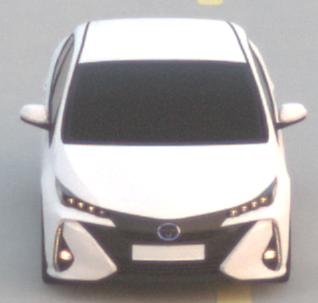
Make: Toyota
Model: Prius 1.8 Plug-In Hybrid
Detailed model: Prius (XW5) Plug-In
Model produced from: 2019/07
Model produced until: 2020/07
Doors: 5
Color: white
Road condition: dry road
Daytime: dawn
Contrast: low contrast